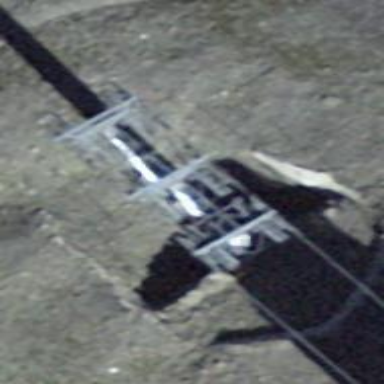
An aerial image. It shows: Pylon for aerialway.